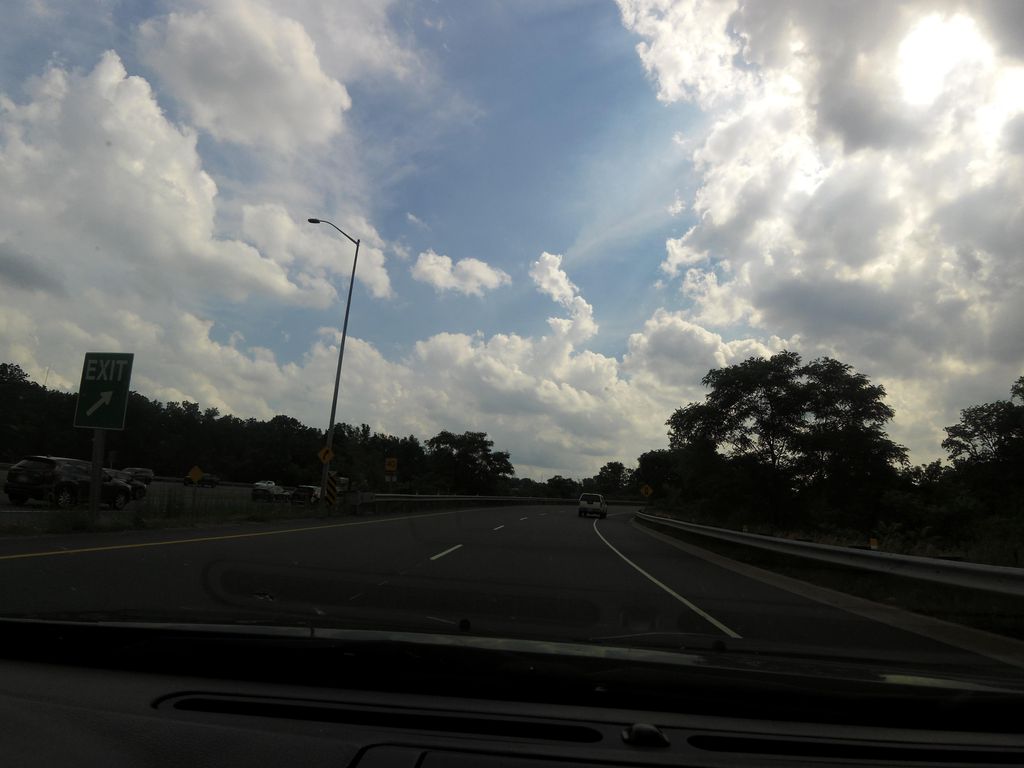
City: hamilton